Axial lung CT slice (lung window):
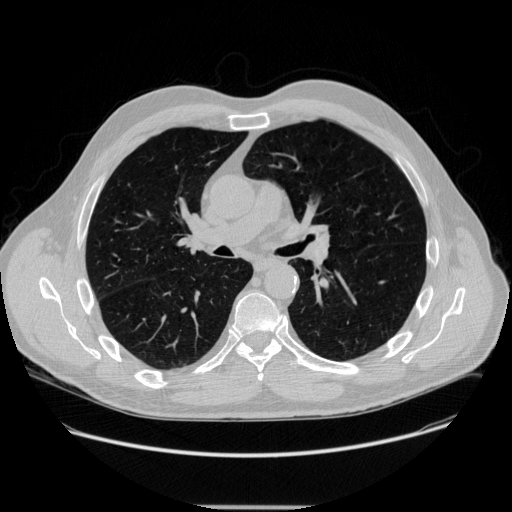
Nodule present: no